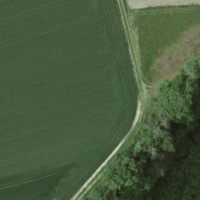
EUNIS habitat code: 52
Species observed at this site:
Campanula persicifolia